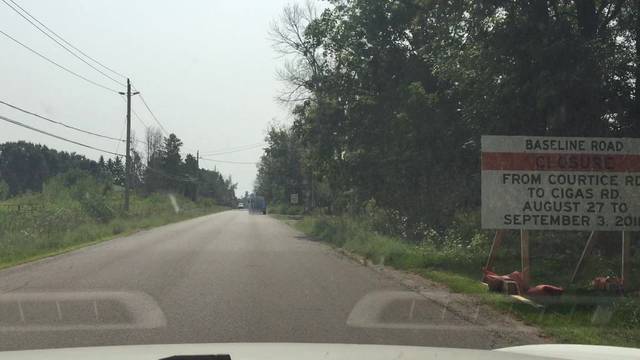
Region: Canada
Coordinates: 43.899, -78.783